Question: .
Here is my link <URL>.
Html code
'''
<a href="#" class="rectangle">Eat your lunch</a><br>
'''
CSS
'''
a{
font-size: 1.2em;
white-space: normal;
}
a.rectangle
{
width: 70%;
height: 5%;
border: 1px solid black;
padding: 5%;
margin-top: 0%;
background-color: #FAFAFA;
opacity: 0.4;
display: block;
text-decoration: none;
text-align: center;
font-family: Comic Sans MS;
box-shadow: 10px 10px 5px #888888;
}
'''
how will I make the design like the one in the image? Should I use canvas property.
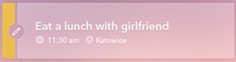
Answer: demo - <URL>
use 'pseudo' element ':after' and ':before' for styling right box and rounded
'''
a {
font-size: 1.2em;
white-space: normal;
}
a.rectangle {
width: 70%;
height: 5%;
border: 2px solid black;
padding: 5%;
margin-top: 0%;
background-color: #FAFAFA;
opacity: 0.4;
display: block;
text-decoration: none;
text-align: center;
font-size: 32px;
font-family: Comic Sans MS;
box-shadow: 10px 10px 5px #888888;
position: relative;
}
a:before {
content: '';
border-right: 2px solid black;
height: 100%;
position: absolute;
background: orange;
width: 50px;
top: 0;
bottom: 0;
left: 0;
}
a:after {
content: '';
width: 30px;
height: 30px;
border-radius: 50%;
background: black;
position: absolute;
left: 35px;
top: 50%;
transform: translatey(-50%)
}
'''
'''
<a href="#" class="rectangle">Stanford</a>
<br>
'''